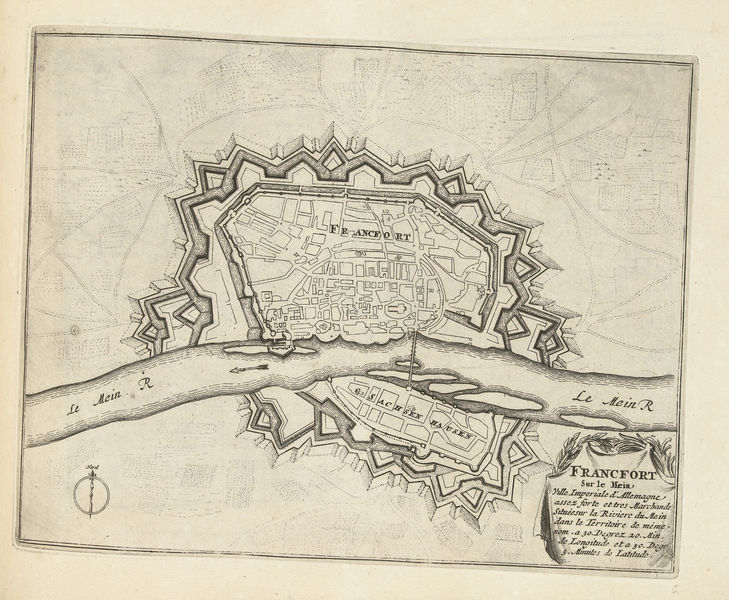
Titel: Plattegrond van Frankfurt am Main, ca. 1693-1696
Standort: Amsterdam
Institution: Rijksmuseum
Schlagwörter: white, black, old, wall, sky, building, german, germany, island, street, river, drawing, town, city, fort, plan, walls, buildings, map, streets, book, page, north, compass, frankfurt, current, fortifications, fortified, settlement, fortification, roads, rhine, medival, above, islands, mapping, street map, walled, rhine river, mein, francfort, frankfort, le mein, allemagne, farmlands, le mein r, frankfurt am main, main, ancient, le moin river, mein river